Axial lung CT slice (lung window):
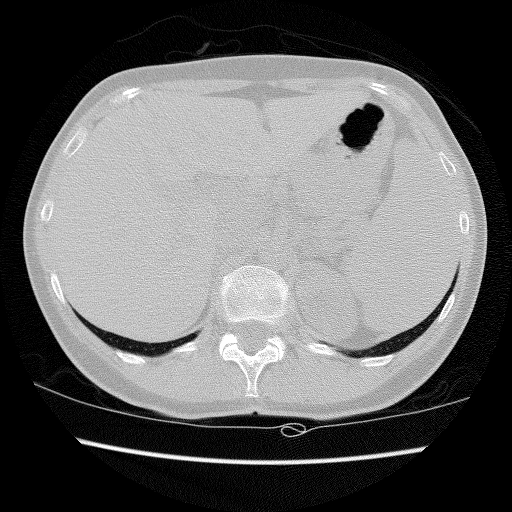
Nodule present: no